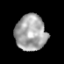
Tissue: prostate
Cell type: Myeloid cells
Senescence score: 0.7264
Nuclear area (px): 1092
Mean DAPI intensity: 164.889